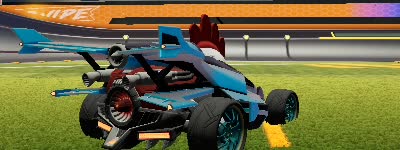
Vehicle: aftershock